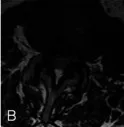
Axial MRI revealed L4/5 disk protrusion and spinal canal stenosis.
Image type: radiology (mri)